一年级 · 计数
一数, 有几个。

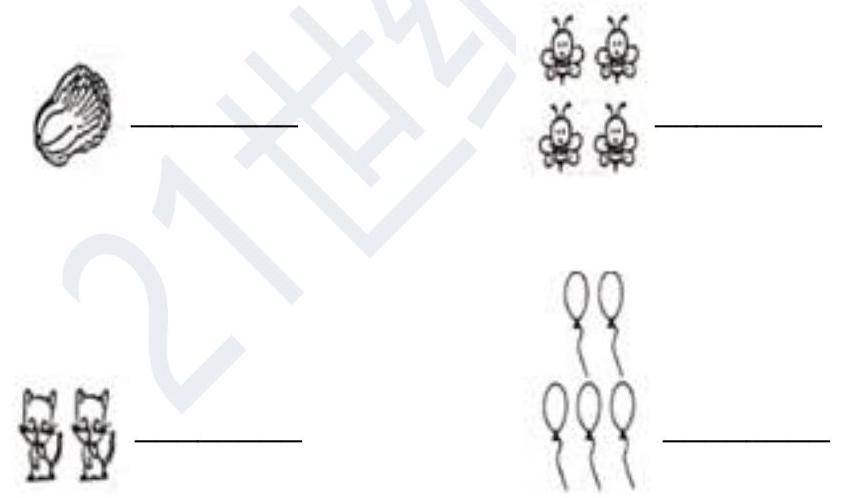
答案: 1 ; 4 ; 2 ; 5$